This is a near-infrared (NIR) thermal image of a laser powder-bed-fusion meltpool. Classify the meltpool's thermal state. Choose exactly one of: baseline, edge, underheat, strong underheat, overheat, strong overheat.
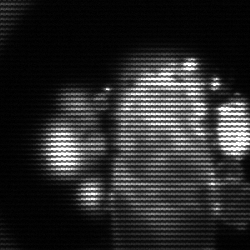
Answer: strong underheat